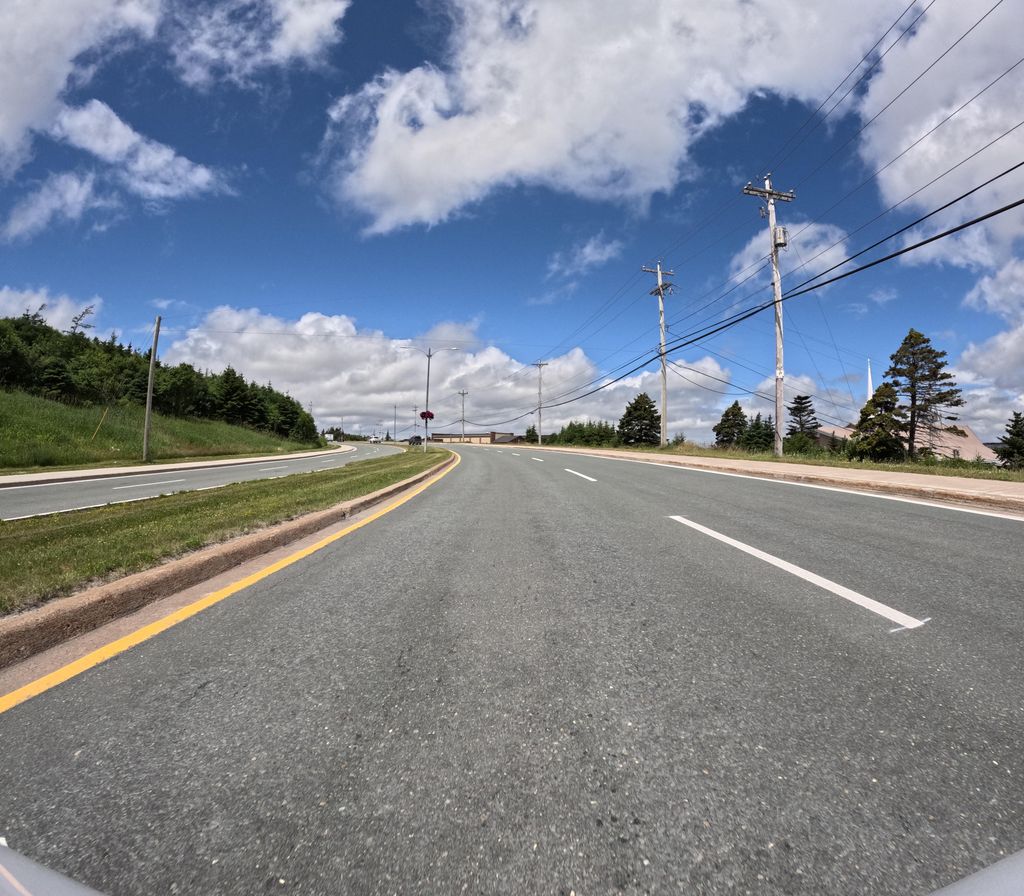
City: st_johns